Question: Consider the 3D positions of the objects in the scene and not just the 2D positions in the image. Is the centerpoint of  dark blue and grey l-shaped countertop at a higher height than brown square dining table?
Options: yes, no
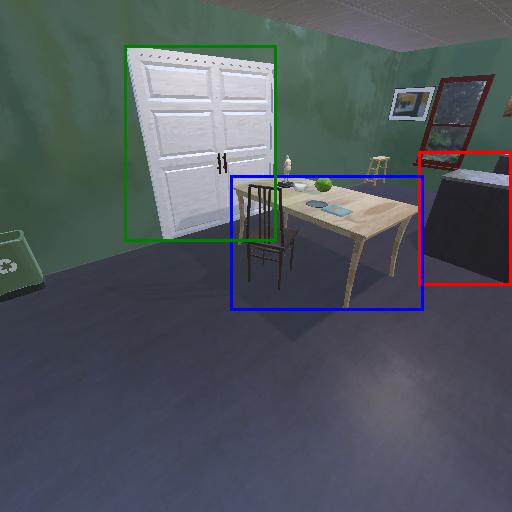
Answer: yes